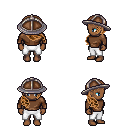
a pixel art fantasy rpg character, female body template, human, dark skin, brown long-sleeve shirt, white pants, brown right-swept hairstyle, chain helm, four views (front, back, left, right), 2x2 character sprite sheet, small pixel art, hard edges, no anti-aliasing